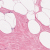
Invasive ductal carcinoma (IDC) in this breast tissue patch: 0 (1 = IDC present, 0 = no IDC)